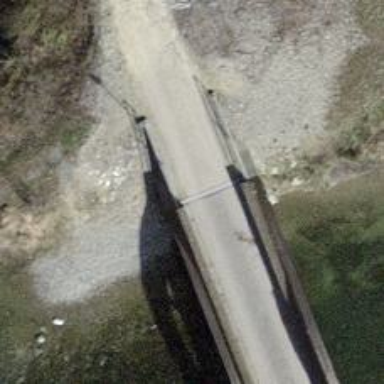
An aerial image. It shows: Asphalt track bridge designed for agricultural vehicles.